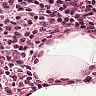
Metastatic tissue present: no